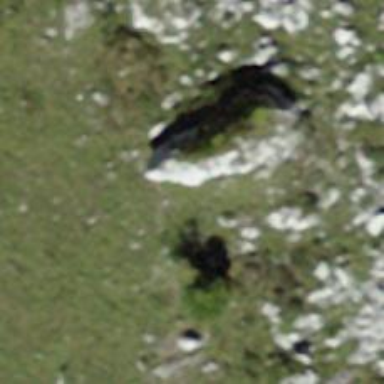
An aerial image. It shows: Natural rock formation.